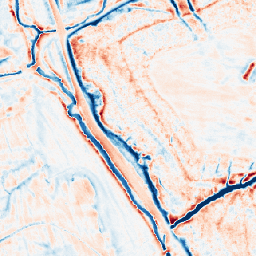
Category: edge_preserving
Decomposition family: guided
Decomposition parameters: radius: 4
eps: 0.01
Upsampling method: area
Upsampling parameters: scale: 4
Upsampling scale: 4